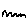
Label: zigzag